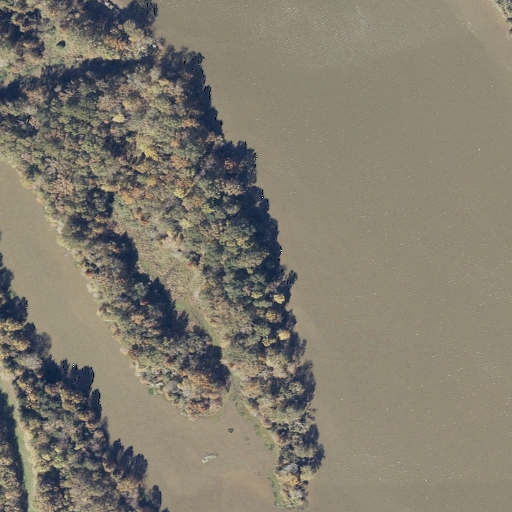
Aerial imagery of bar in Alabama named Chambers Bar containing open water, woody wetlands, herbaceous wetlands, cultivated crops, and grassland